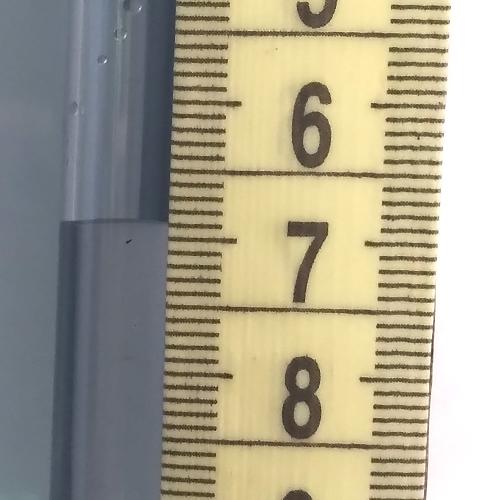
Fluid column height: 6.9 cm